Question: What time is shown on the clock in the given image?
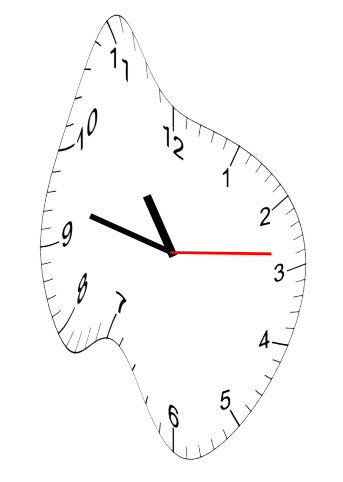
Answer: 10:47:14